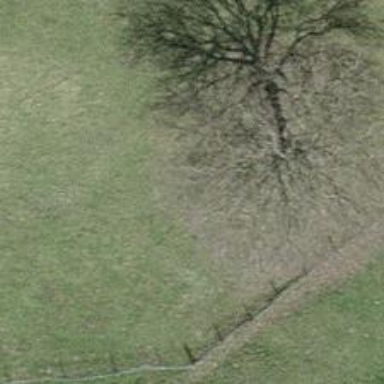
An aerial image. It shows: Urban tree adds touch of nature to the surroundings.